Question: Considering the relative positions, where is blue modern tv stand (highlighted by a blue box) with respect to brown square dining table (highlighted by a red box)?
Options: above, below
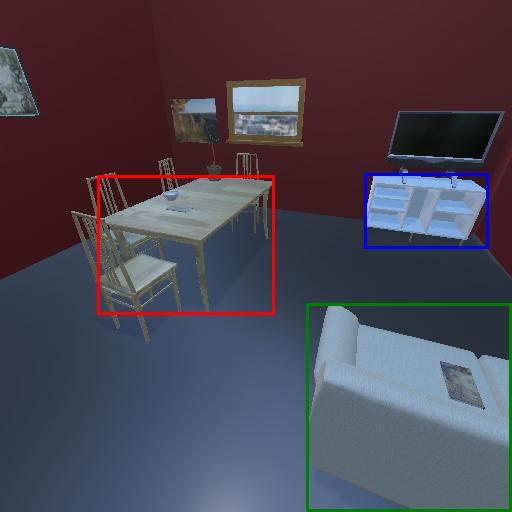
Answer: above